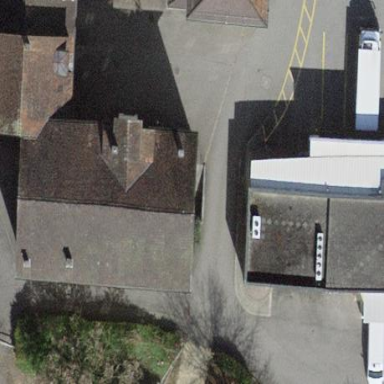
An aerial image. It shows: Building with tiled roof.